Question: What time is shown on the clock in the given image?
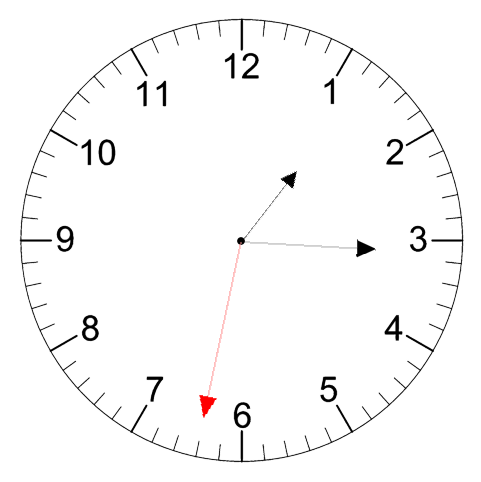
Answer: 01:15:32